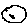
Label: moon